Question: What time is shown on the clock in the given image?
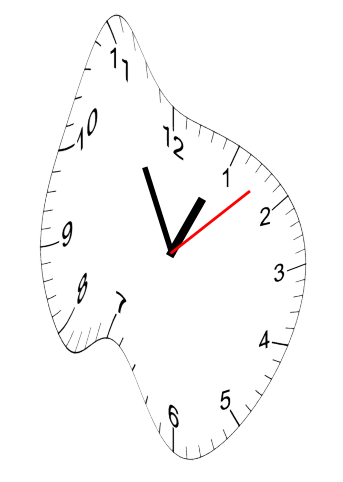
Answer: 12:55:08